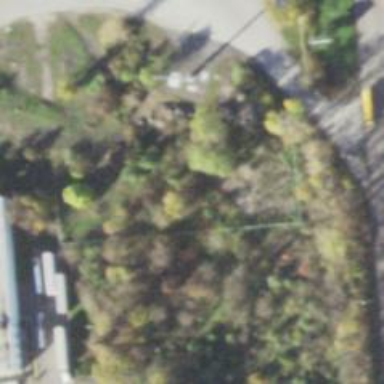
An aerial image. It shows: Historic railway turntable.